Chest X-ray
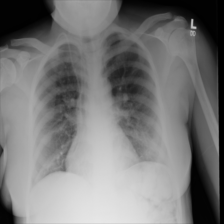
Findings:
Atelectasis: negative
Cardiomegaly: negative
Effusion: negative
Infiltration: negative
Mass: negative
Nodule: negative
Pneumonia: negative
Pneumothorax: negative
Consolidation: negative
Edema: negative
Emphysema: negative
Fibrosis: negative
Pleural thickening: negative
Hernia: negative